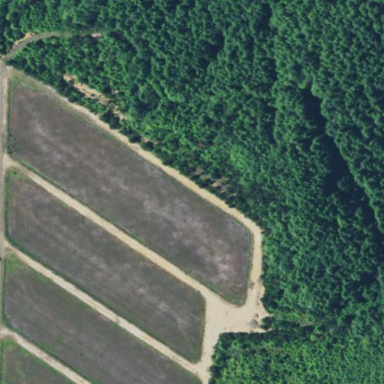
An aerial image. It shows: Farmland where cranberries are grown.